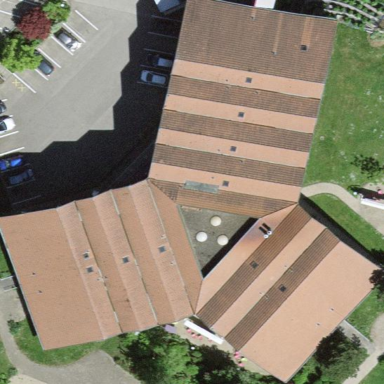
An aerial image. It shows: Building.